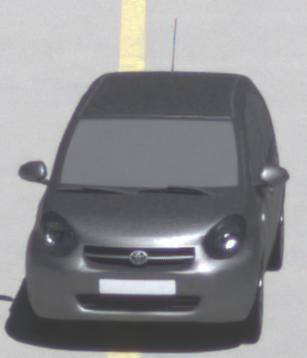
Make: Toyota
Model: Passo
Detailed model: Toyota Passo X Yururi
Model produced from: 2010
Model produced until: 2016
Doors: 5
Color: gray
Road condition: dry road
Daytime: midday
Contrast: high contrast